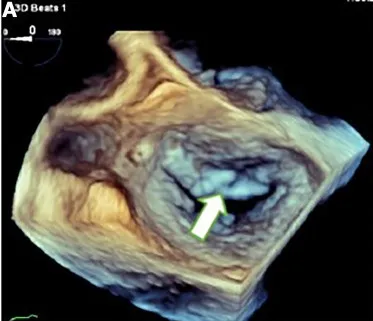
Three-dimensional transesophageal echocardiography showing mitral valve endocarditis with irregular thickening over the atrial side of the base of anterior mitral valve leaflet (white arrow).
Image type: radiology (ultrasound)